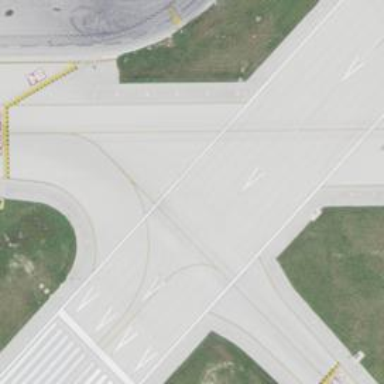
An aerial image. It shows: Asphalt runway with displaced threshold at the airport.